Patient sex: M
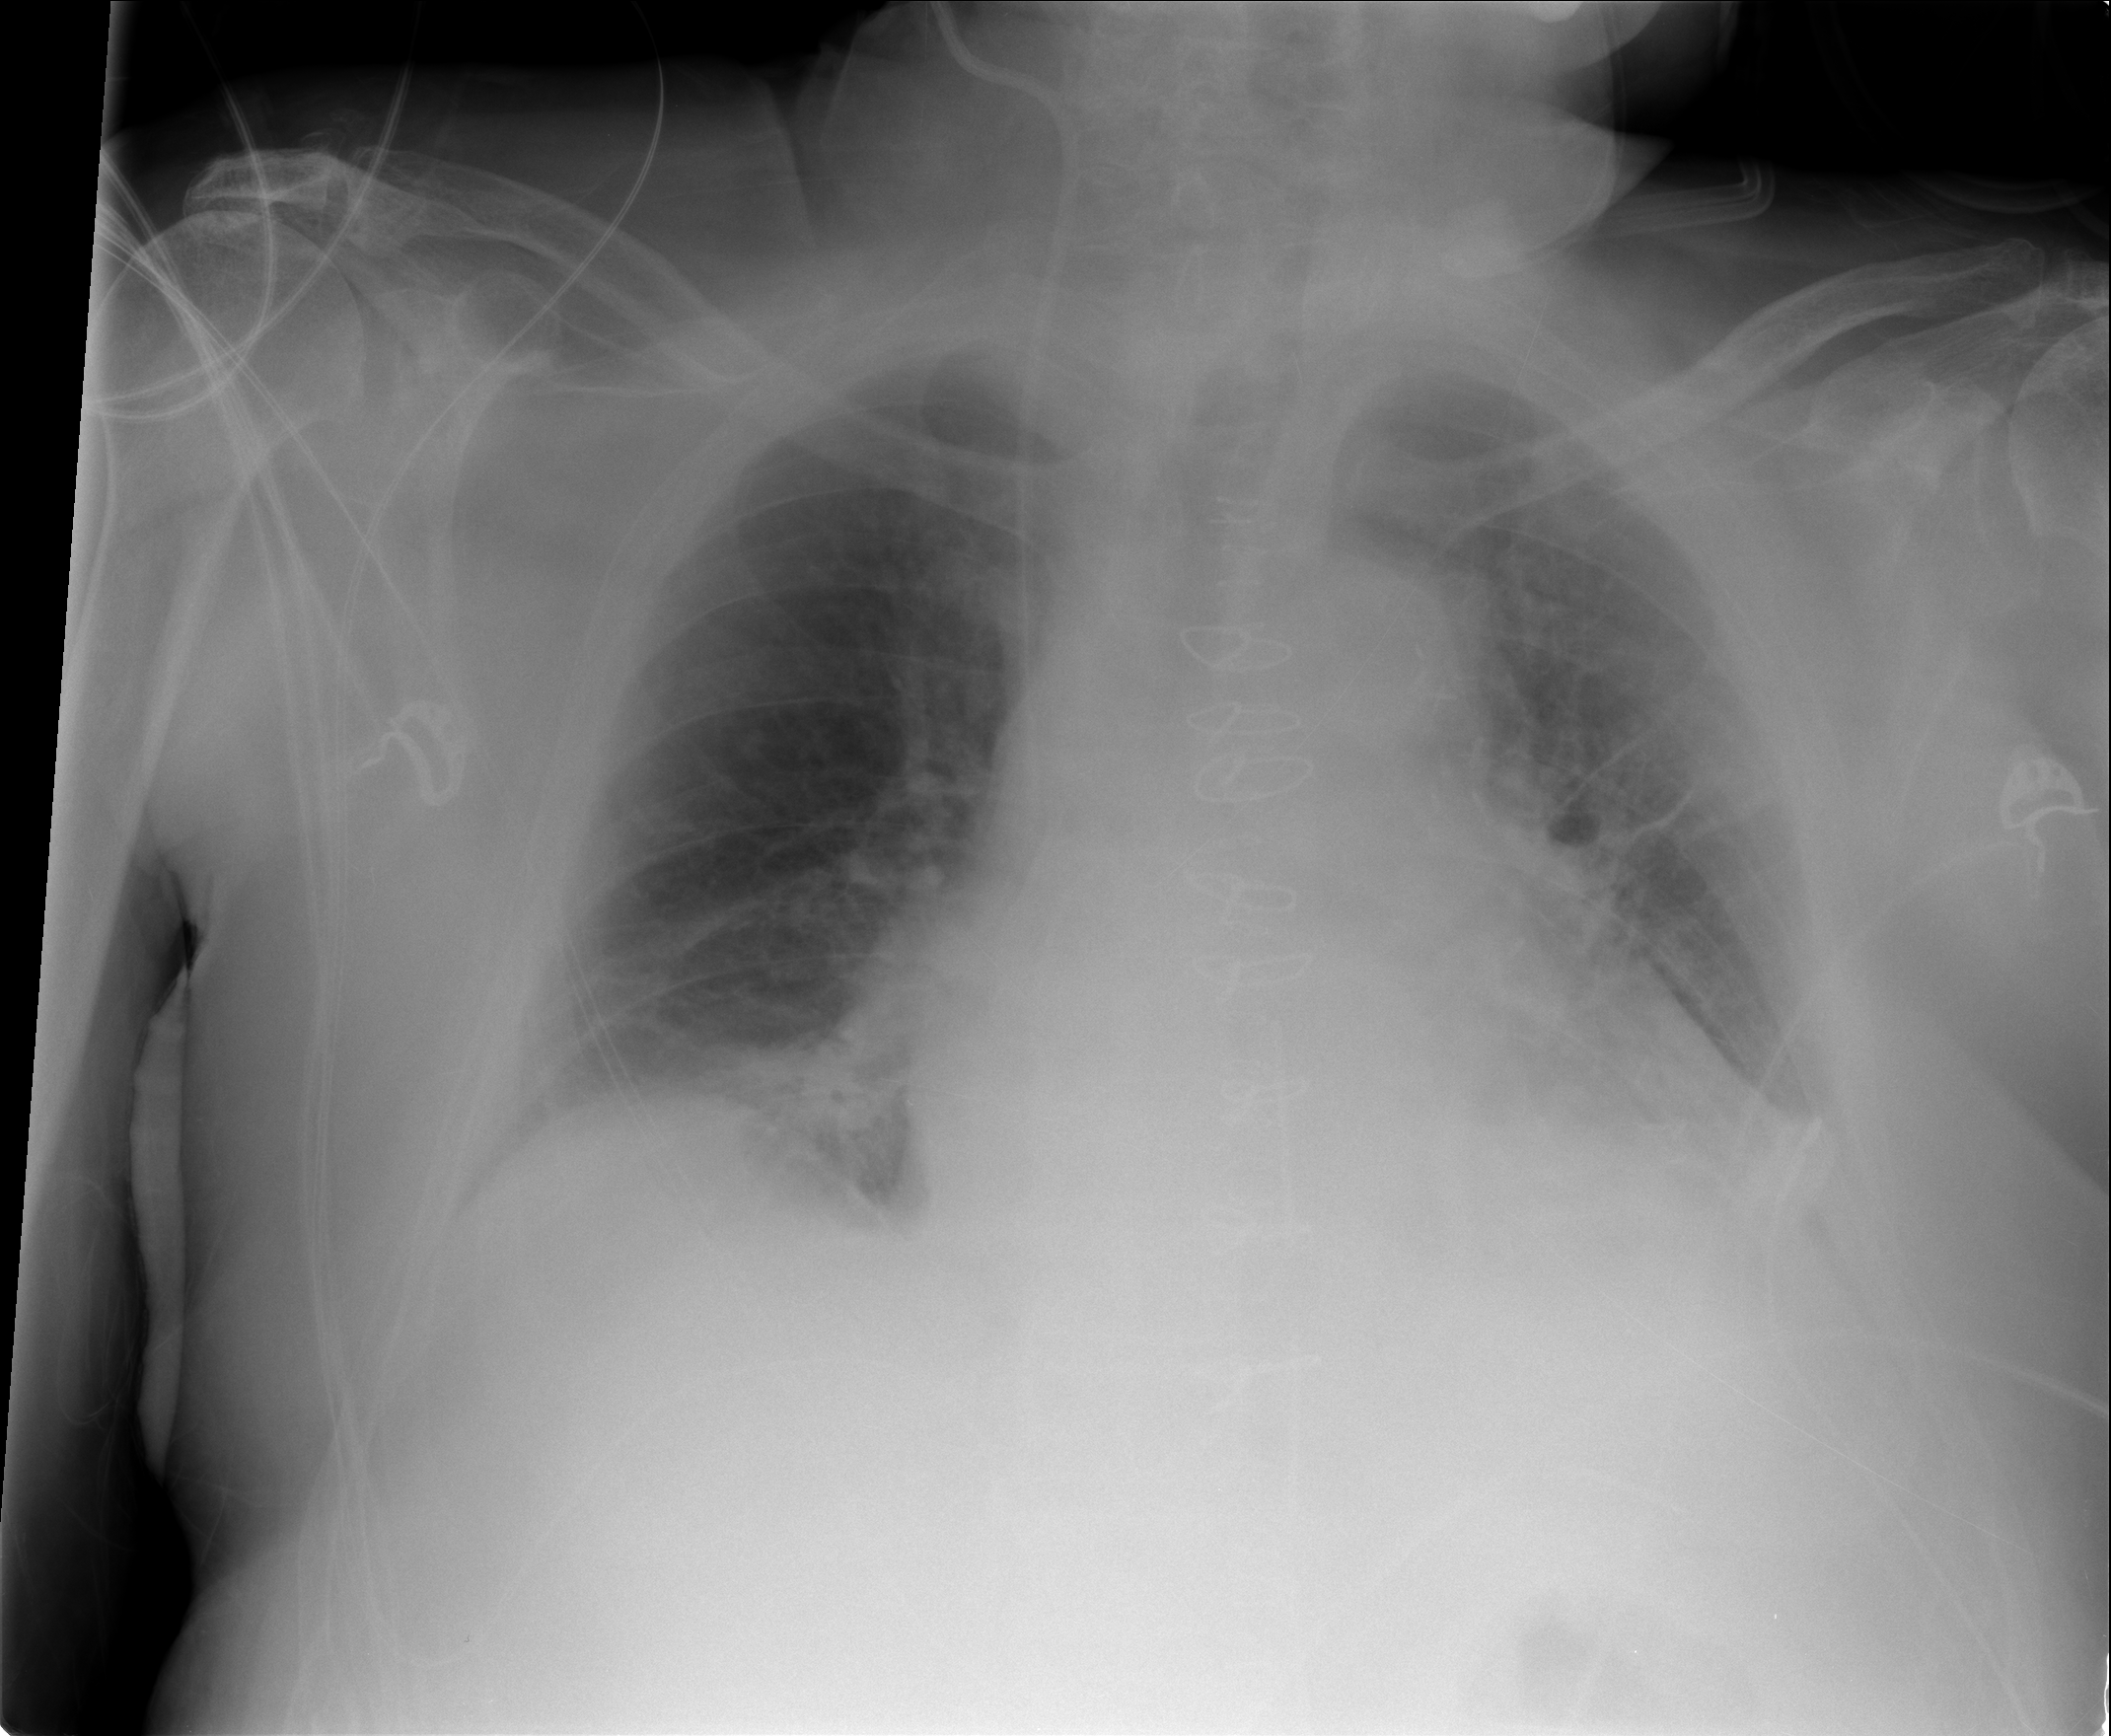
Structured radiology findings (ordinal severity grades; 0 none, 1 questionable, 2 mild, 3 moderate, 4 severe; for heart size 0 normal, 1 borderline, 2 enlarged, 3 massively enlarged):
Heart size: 2
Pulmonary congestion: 2
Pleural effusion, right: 0
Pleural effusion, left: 2
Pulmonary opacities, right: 2
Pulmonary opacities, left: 1
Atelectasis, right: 1
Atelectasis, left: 2